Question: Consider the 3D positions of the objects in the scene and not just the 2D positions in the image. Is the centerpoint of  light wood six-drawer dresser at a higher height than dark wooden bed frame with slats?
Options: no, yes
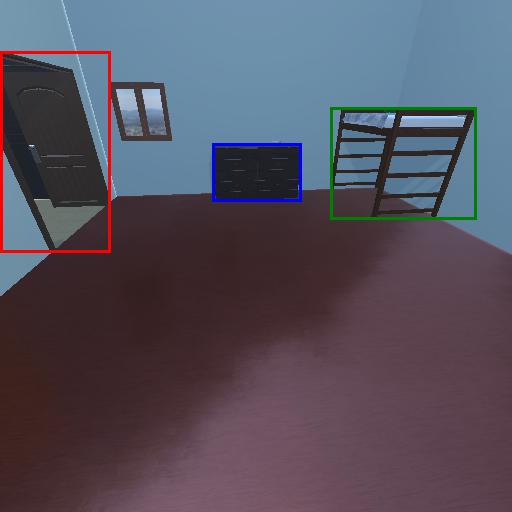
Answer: no